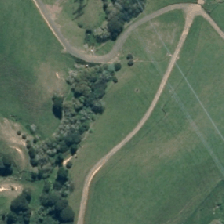
Land cover: manuka_kanuka